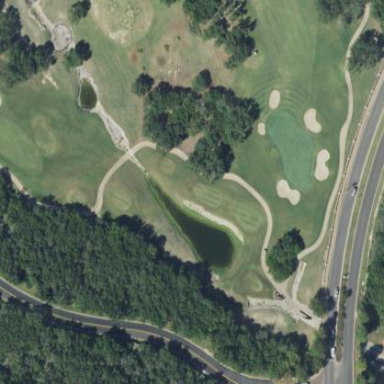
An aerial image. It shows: Water hazard on golf course. The hazard is natural water feature.